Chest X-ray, AP view. Patient: 54 years old, sex M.
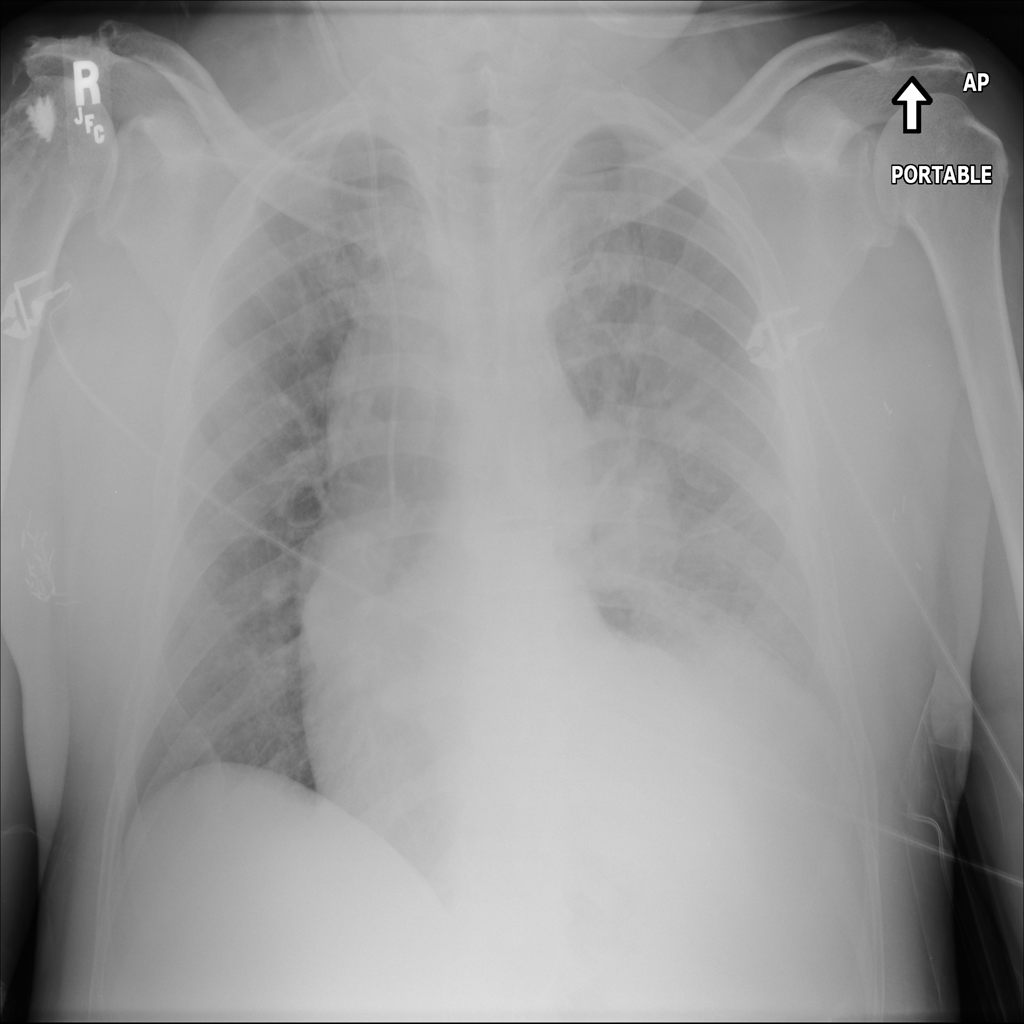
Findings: Atelectasis, Consolidation, Effusion, Infiltration